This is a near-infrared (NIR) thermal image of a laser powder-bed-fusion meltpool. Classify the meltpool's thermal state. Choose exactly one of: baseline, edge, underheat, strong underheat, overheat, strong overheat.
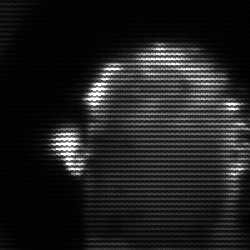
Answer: baseline